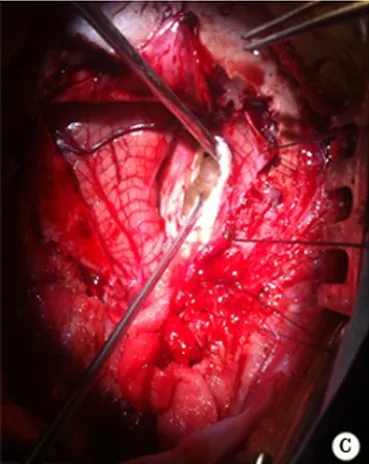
(A,B,C,D) per-operative view of the dermoid cyst being completely removed using a median sub-occipital approach.
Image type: medical_photograph (other_medical_photograph)